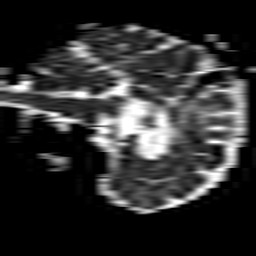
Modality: ADC
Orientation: sagittal
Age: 60
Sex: female
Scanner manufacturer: philips
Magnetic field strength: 1.5 T
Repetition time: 3.395 s
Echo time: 0.06922 s